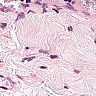
Metastatic tissue present: no